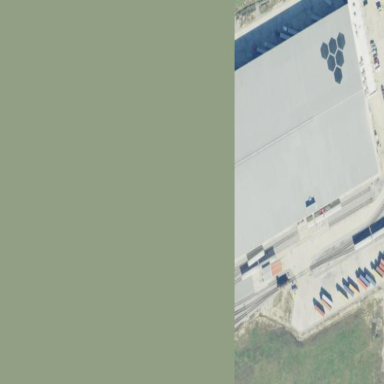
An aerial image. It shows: Warehouse building.